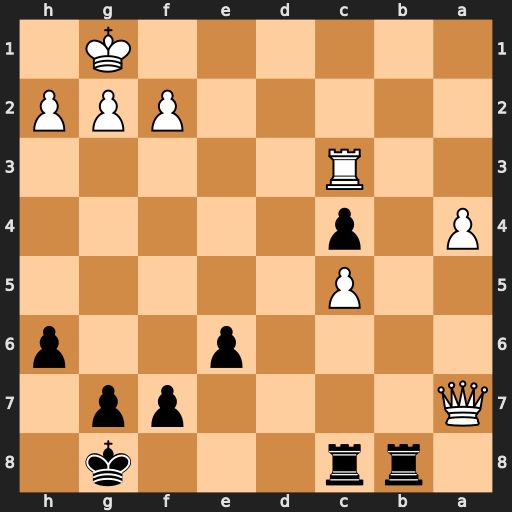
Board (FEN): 1rr3k1/Q4pp1/4p2p/2P5/P1p5/2R5/5PPP/6K1
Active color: b
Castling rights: -
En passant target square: -
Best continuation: Rb1+ Rc1 Rxc1#